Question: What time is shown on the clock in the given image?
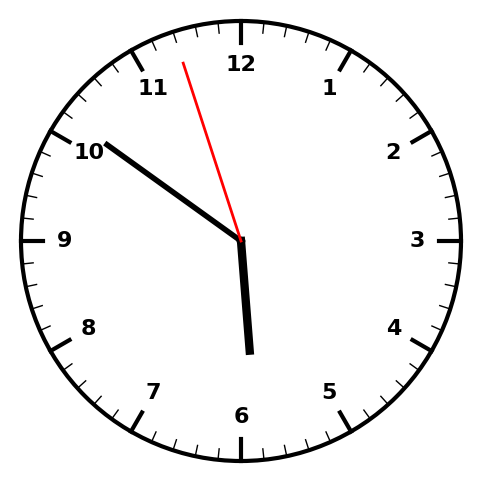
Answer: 05:50:57